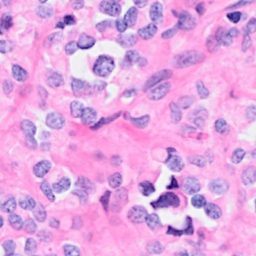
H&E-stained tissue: Breast